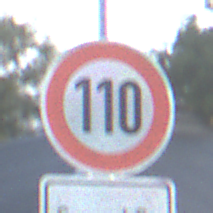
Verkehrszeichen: Geschwindigkeit110
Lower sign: ZeitangabenMitBeschraenkungAufWochentage8
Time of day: SunriseSunset
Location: Outdoor (Suburban)
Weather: PartlyCloudy
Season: NotSpecified
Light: Natural